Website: lowes
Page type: review-order
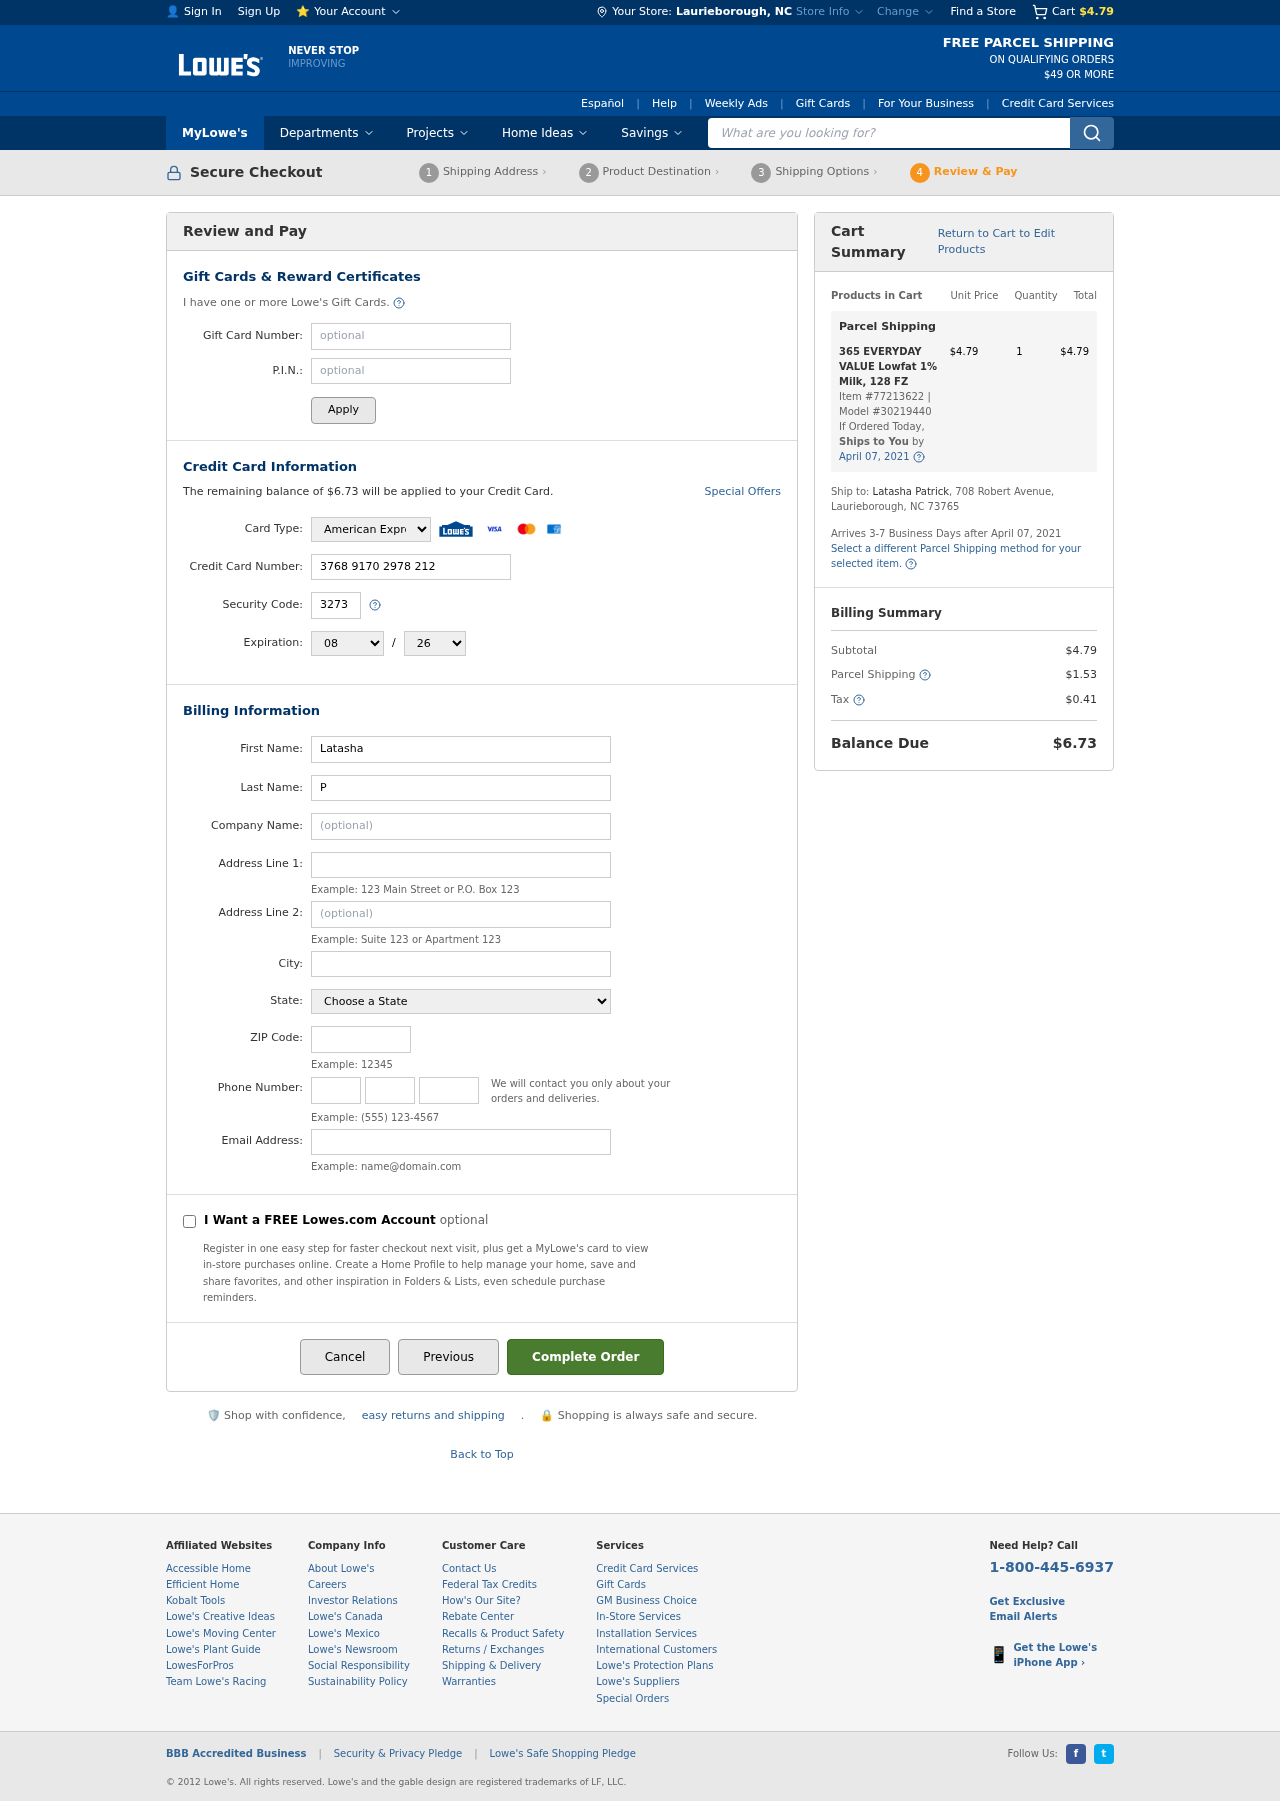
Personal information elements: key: PII_CARD_CVV
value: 3273
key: PII_CARD_EXPIRY_MONTH
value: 08
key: PII_CARD_EXPIRY_YEAR
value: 26
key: PII_CARD_NUMBER
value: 3768 9170 2978 212
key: PII_CARD_TYPE
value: American Express
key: PII_CITY
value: Laurieborough
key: PII_CITY_STATE
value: Laurieborough, NC
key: PII_COMPANY
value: Herrera PLC
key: PII_EMAIL
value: latashapatrick@hotmail.com
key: PII_FIRSTNAME
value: Latasha
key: PII_LASTNAME
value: Patrick
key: PII_PHONE_AREA
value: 315
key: PII_PHONE_PREFIX
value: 419
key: PII_PHONE_SUFFIX
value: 8588
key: PII_POSTCODE
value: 73765
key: PII_STATE
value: North Carolina
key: PII_STREET
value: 708 Robert Avenue
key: PII_STREET2
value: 708 Robert Avenue
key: PII_FULLNAME2
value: Latasha Patrick
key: PII_STATE_ABBR
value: NC
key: PII_POSTCODE_FULL
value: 73765
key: PII_CITY_STATE_ZIP
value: Laurieborough, NC 73765
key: PII_POSTCODE_NUMERIC
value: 73765
Product elements: key: PRODUCT1_NAME
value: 365 EVERYDAY VALUE Lowfat 1% Milk, 128 FZ
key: PRODUCT1_PRICE
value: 4.79
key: PRODUCT1_QUANTITY
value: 1
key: PRODUCT1_ITEM_NUMBER
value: Item #77213622
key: PRODUCT1_MODEL_NUMBER
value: Model #30219440
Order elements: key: ORDER_SUBTOTAL
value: $4.79
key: ORDER_BALANCE_DUE
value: $6.73
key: ORDER_SHIPPING_DATE
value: April 07, 2021
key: ORDER_ITEM_TOTAL
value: $4.79
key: ORDER_SHIPPING_DATE2
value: April 07, 2021
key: ORDER_SHIPPING_COST
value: $1.53
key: ORDER_TAX
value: $0.41
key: ORDER_TOTAL
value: $6.73
Search elements: key: HEADER_SEARCH
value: What are you looking for?